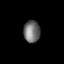
Tissue: lung
Cell type: Others
Senescence score: 0.2413
Nuclear area (px): 348
Mean DAPI intensity: 114.247